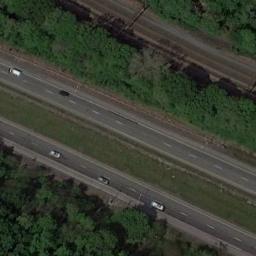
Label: freeway